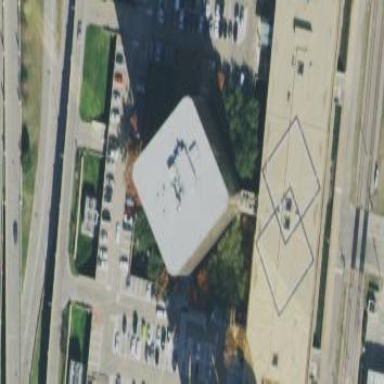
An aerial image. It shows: Office building.